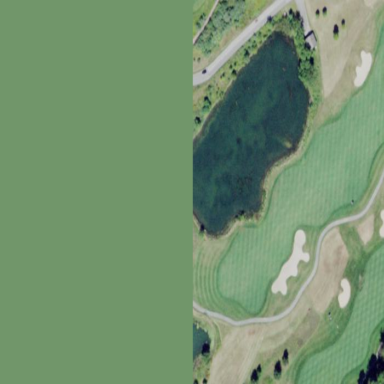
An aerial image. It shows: Area of rough grass used for golf.